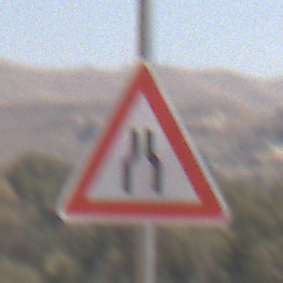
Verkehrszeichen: VerengteFahrbahn
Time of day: Midday
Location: Outdoor (Nature)
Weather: PartlyCloudy
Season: NotSpecified
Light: Natural